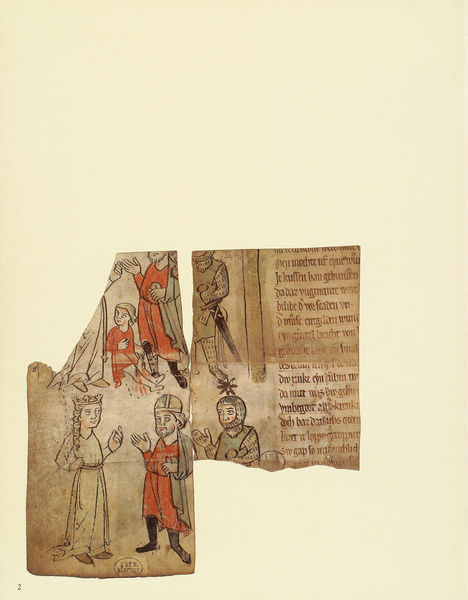
Titel: Willehalm - Handschrift
Künstler: Wolfram von Eschenbach
Standort: Herstellungsort: Quedlinburg (EU - D - Sachsen-Anhalt)
Institution: München, Bayerische Staatsbibliothek
Schlagwörter: weiß, frau, männer, orange, zeichnung, rot, alt, kind, paar, blatt, krone, schrift, papier, blut, buch, stern, druck, seite, schwert, text, soldat, ritter, fragment, pergament, kaputt, profan, sakral, king, queen, teil, ottonisch, karolingisch, schnipsel, child, knight, eopking, ripped paper, old language